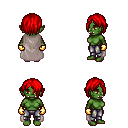
a pixel art fantasy rpg character, female body template, orc, green skin, gray cape, metal pants, red bangs hairstyle, gold gloves, four views (front, back, left, right), 2x2 character sprite sheet, small pixel art, hard edges, no anti-aliasing